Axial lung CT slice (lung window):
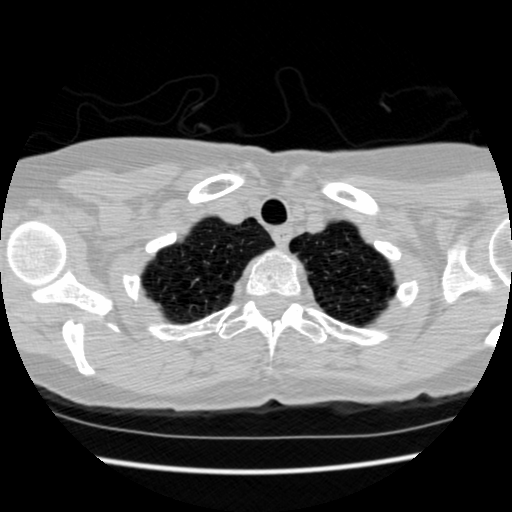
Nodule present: no